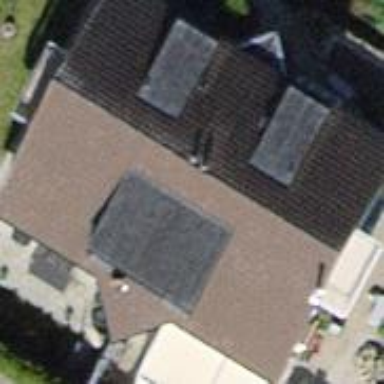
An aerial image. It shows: Gabled roofed house.